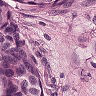
Metastatic tissue present: yes